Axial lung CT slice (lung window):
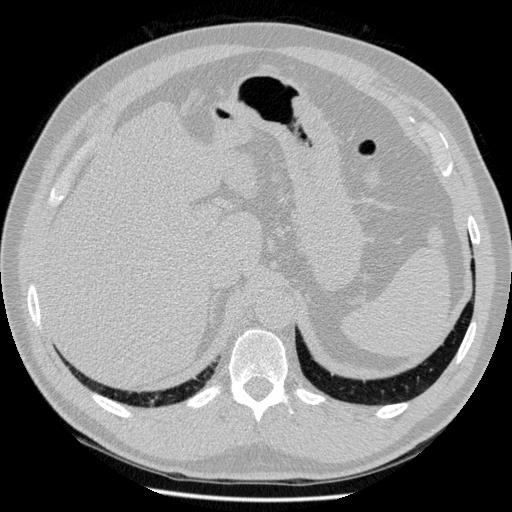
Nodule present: no